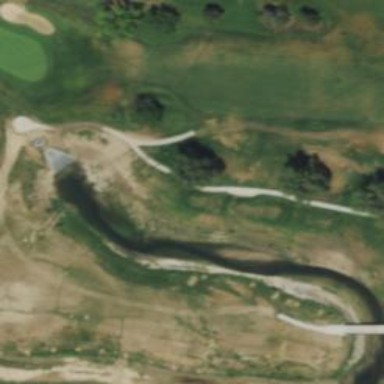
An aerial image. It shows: Path designated for golf carts.